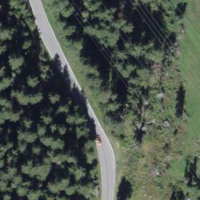
EUNIS habitat code: 43
Species observed at this site:
Caltha palustris